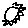
Label: sun